Field crop: maize
Growth stage: 2
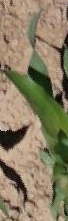
Species: maize